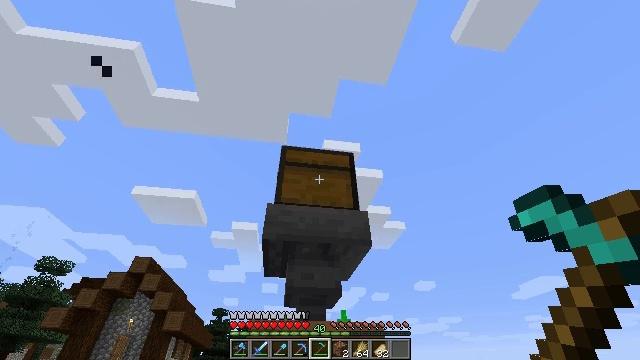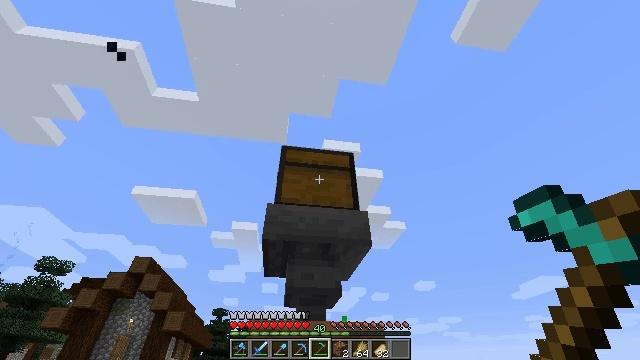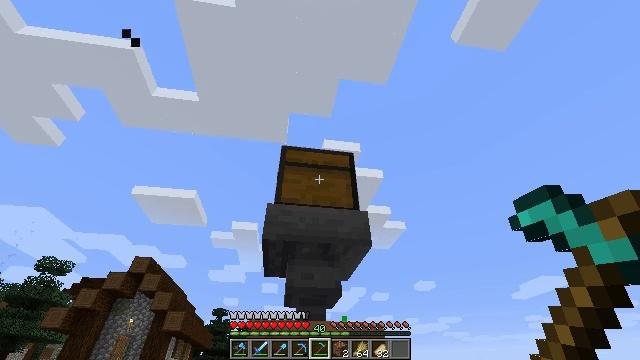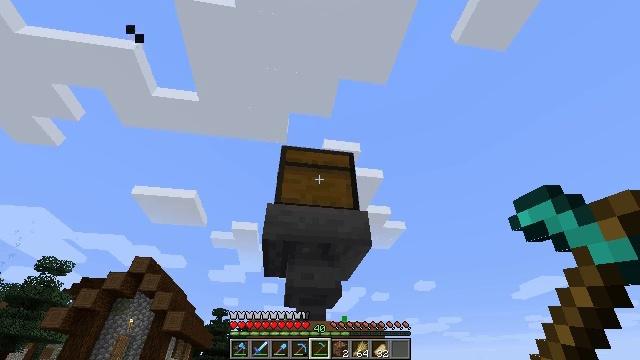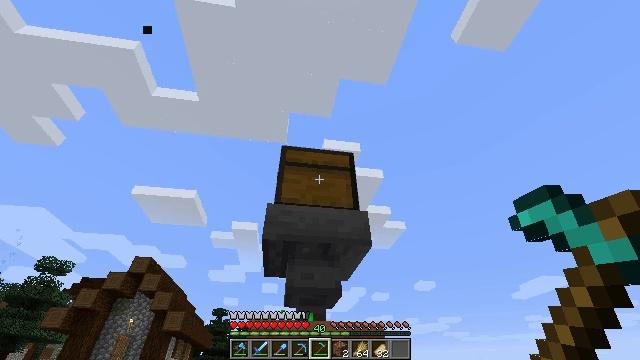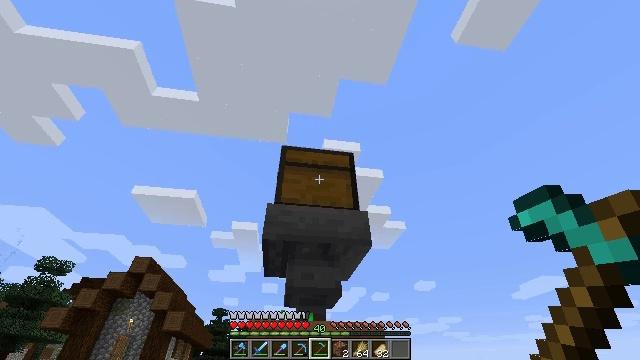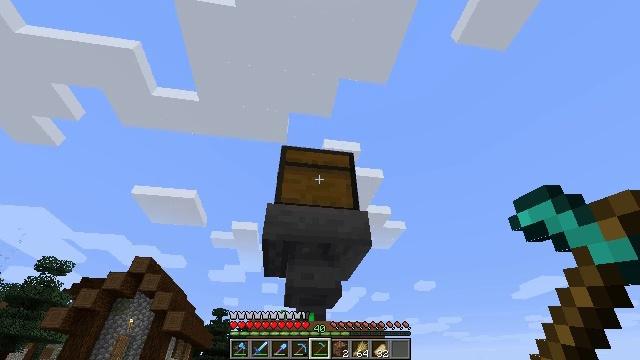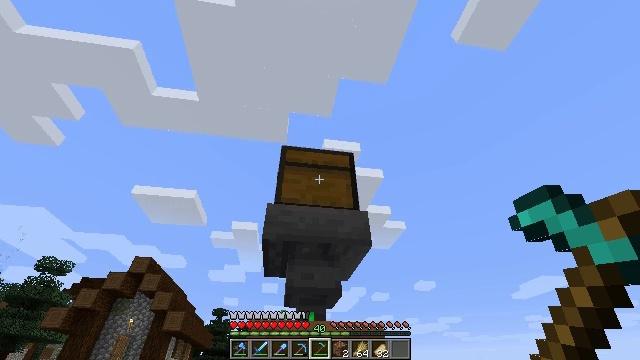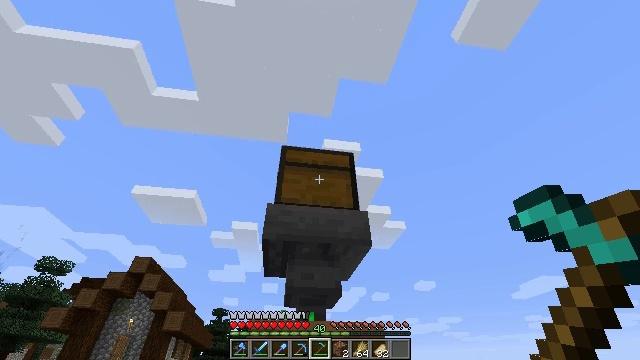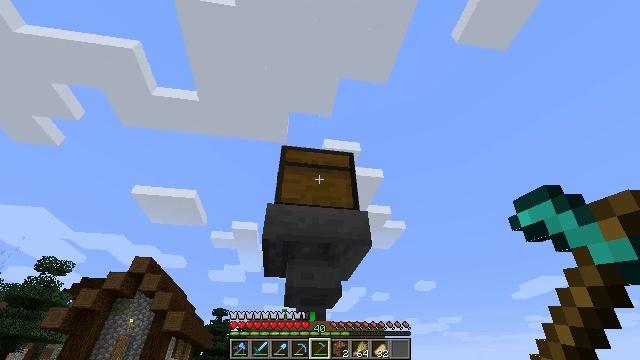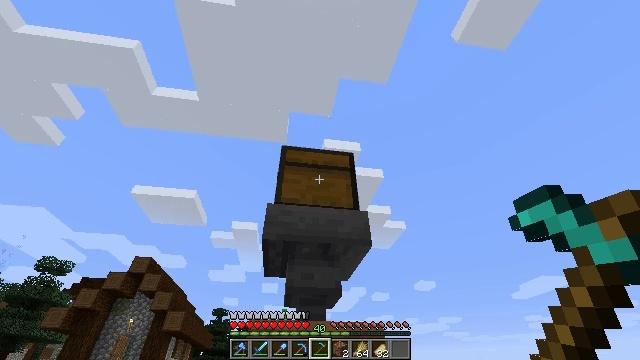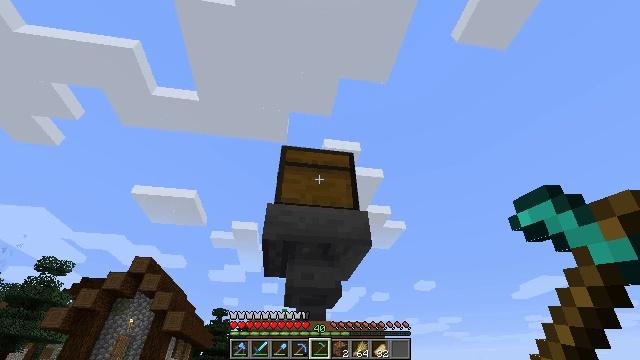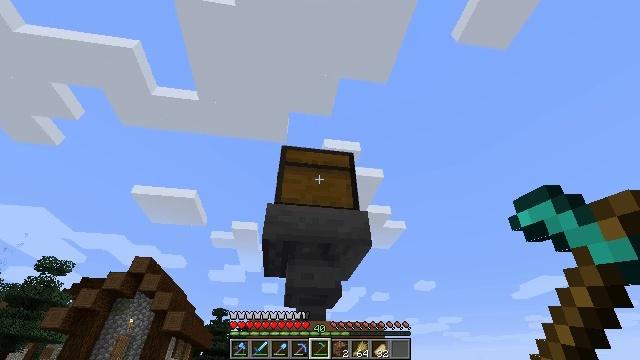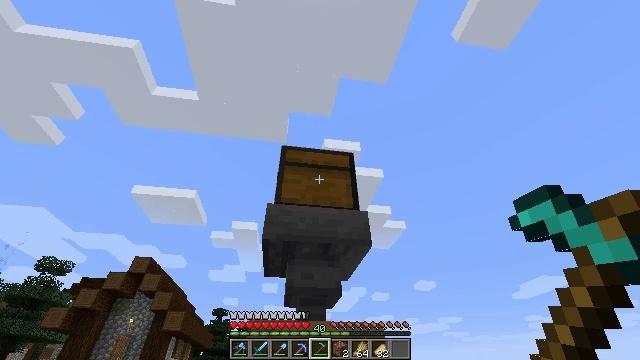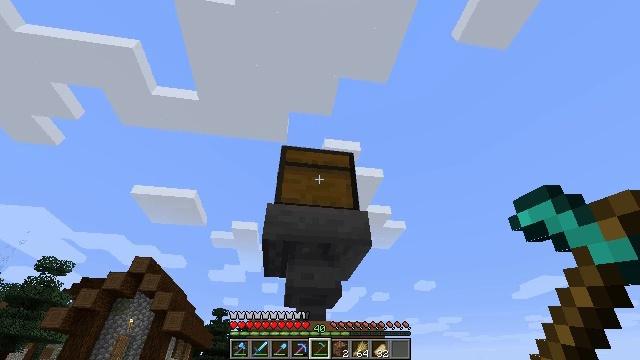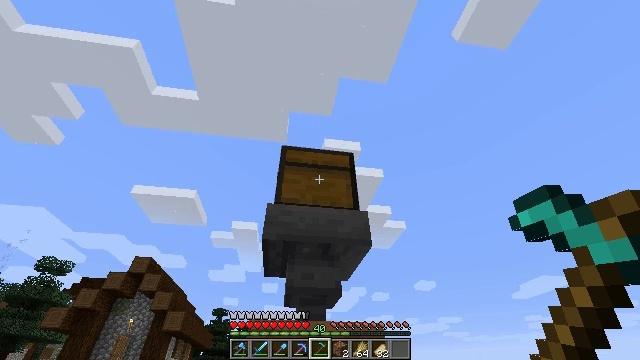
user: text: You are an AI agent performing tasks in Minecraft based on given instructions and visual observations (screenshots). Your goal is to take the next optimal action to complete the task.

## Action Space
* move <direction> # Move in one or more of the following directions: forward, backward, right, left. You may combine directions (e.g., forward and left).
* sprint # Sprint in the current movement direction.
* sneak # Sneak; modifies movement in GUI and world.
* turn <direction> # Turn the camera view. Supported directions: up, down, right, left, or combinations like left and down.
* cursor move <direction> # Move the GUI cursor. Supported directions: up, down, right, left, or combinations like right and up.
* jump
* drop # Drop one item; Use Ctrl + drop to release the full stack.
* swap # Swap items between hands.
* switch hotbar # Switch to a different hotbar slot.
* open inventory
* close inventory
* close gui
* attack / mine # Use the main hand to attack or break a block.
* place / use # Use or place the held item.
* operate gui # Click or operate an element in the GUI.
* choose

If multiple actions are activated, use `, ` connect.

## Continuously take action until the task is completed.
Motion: motion action
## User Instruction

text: Dig up carrots from the soil.
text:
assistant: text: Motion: no_op
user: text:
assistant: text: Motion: no_op
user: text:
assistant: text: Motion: no_op
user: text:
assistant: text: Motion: no_op
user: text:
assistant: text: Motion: no_op
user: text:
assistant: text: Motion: no_op
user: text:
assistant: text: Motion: no_op
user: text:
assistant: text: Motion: no_op
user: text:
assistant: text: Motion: no_op
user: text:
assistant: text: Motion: no_op
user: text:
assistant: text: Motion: no_op
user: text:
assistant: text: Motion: no_op
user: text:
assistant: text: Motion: no_op
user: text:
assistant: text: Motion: no_op
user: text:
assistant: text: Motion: no_op
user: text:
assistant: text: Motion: no_op
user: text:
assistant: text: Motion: no_op
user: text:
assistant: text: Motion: no_op
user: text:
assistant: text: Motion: no_op
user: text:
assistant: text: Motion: no_op
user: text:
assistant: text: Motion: no_op
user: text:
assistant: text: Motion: no_op
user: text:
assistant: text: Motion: no_op
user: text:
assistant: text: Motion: no_op
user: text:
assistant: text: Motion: no_op
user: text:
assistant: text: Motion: no_op
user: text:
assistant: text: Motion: no_op
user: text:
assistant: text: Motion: no_op
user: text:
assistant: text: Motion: no_op
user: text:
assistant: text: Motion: no_op